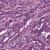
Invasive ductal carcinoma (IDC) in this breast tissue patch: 1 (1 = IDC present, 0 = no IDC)